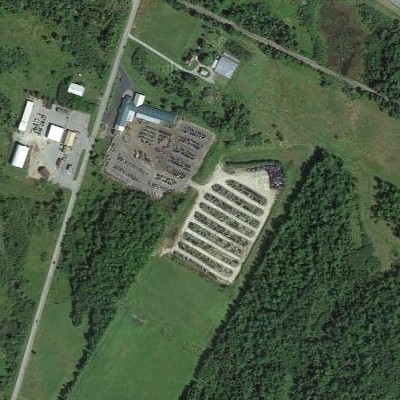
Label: gParking